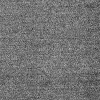
Atmospheric dust classification: dusty